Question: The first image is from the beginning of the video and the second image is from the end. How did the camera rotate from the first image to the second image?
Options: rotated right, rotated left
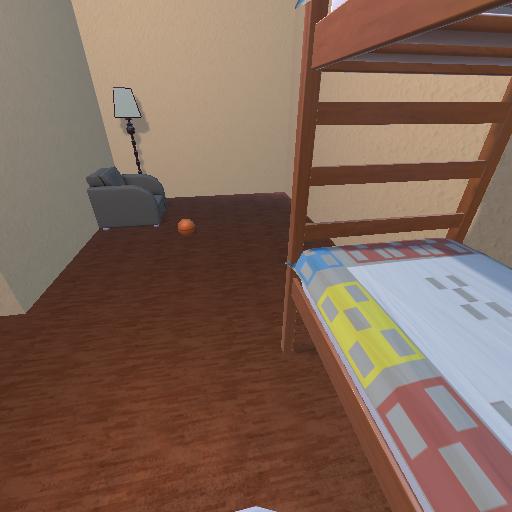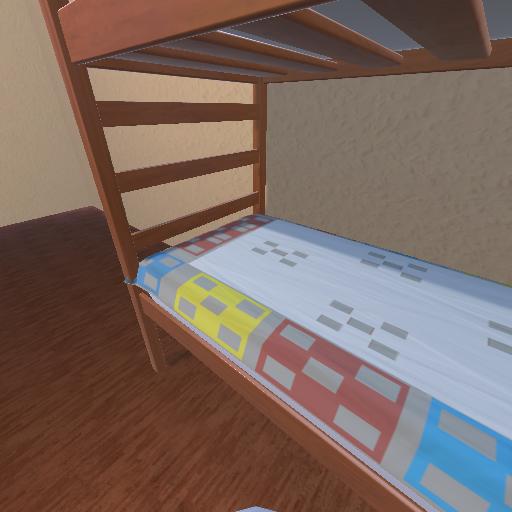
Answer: rotated right